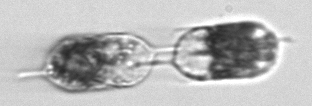
Label: Hemiaulus